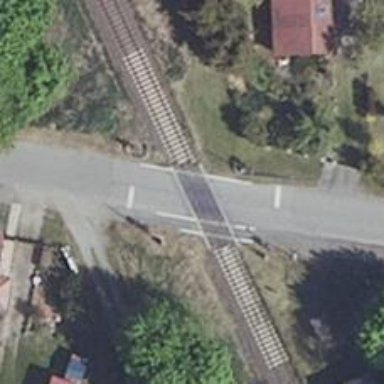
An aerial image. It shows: Railway line running on embankment.